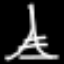
Label: The Eiffel Tower